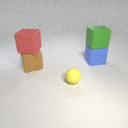
large brown rubber cube below large red rubber cube